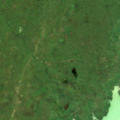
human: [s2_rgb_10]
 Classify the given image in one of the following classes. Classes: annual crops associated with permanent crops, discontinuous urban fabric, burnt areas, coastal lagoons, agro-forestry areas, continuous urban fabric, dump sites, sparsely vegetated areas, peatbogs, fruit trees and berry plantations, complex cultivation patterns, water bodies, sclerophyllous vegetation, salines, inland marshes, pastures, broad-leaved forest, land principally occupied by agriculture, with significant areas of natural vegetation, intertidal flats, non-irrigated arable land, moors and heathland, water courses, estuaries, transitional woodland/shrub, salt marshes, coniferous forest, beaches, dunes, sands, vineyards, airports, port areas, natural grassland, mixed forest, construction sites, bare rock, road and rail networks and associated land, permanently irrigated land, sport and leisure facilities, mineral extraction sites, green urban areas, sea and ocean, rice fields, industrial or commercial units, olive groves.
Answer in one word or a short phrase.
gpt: inland marshes, water bodies